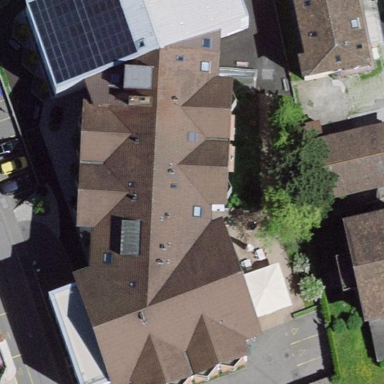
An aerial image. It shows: Nursing home building.